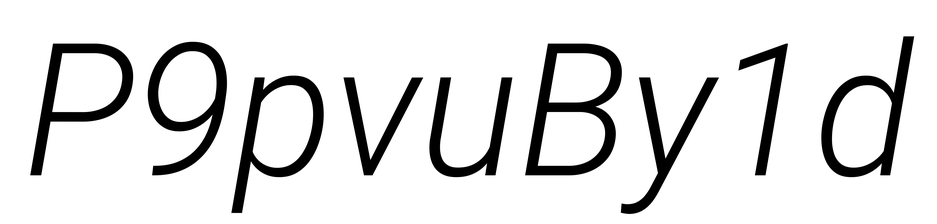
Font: Roboto-Italic_Light_Italic